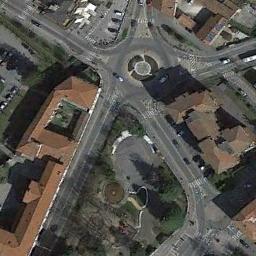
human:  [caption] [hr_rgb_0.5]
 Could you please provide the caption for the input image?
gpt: The roundabout with five exits and entrances is surrounded by some buildings and a park is next to the roundabout .

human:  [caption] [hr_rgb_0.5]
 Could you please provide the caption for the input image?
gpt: Several buildings of different shapes are beside the roundabout .

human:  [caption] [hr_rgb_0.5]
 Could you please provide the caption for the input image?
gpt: The roundabout is next to buildings and trees .

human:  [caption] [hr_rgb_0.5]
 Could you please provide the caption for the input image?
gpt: There are several vehicles driving on the road at the roundabout, There are some buildings and some trees and some lawns around the roundabout, And many cars are parked in the open space beside the roundabout .

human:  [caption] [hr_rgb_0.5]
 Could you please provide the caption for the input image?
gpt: There are some brown buildings beside the roundabout .